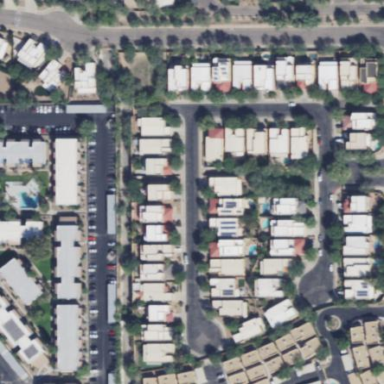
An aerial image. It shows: Residential area.